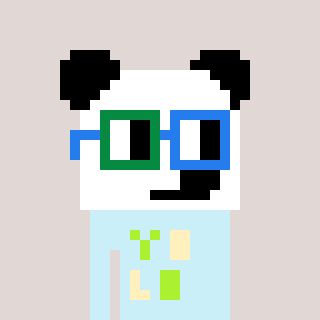
a pixel art character with square green and blue glasses, a panda-shaped head and a cold-colored body on a warm background